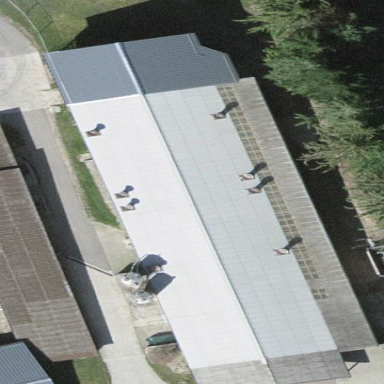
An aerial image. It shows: Stable building.